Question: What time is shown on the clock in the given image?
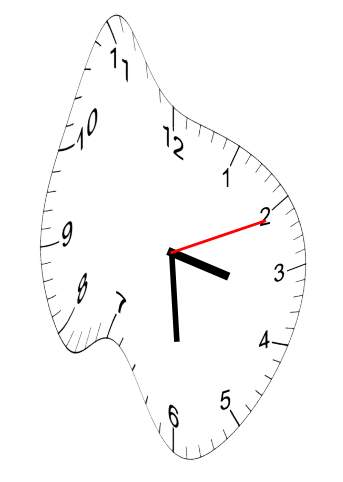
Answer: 03:29:11